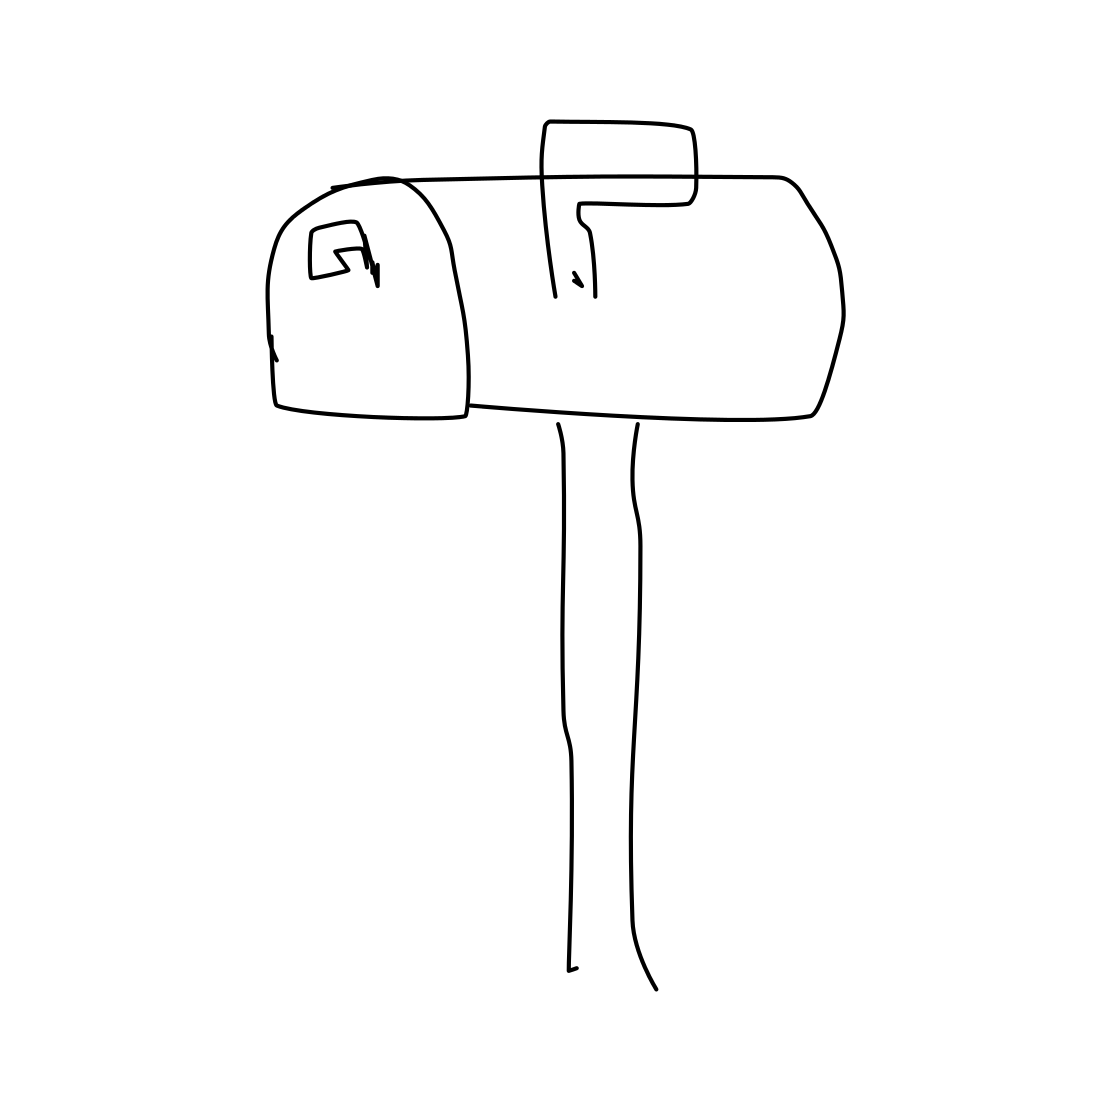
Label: mailbox